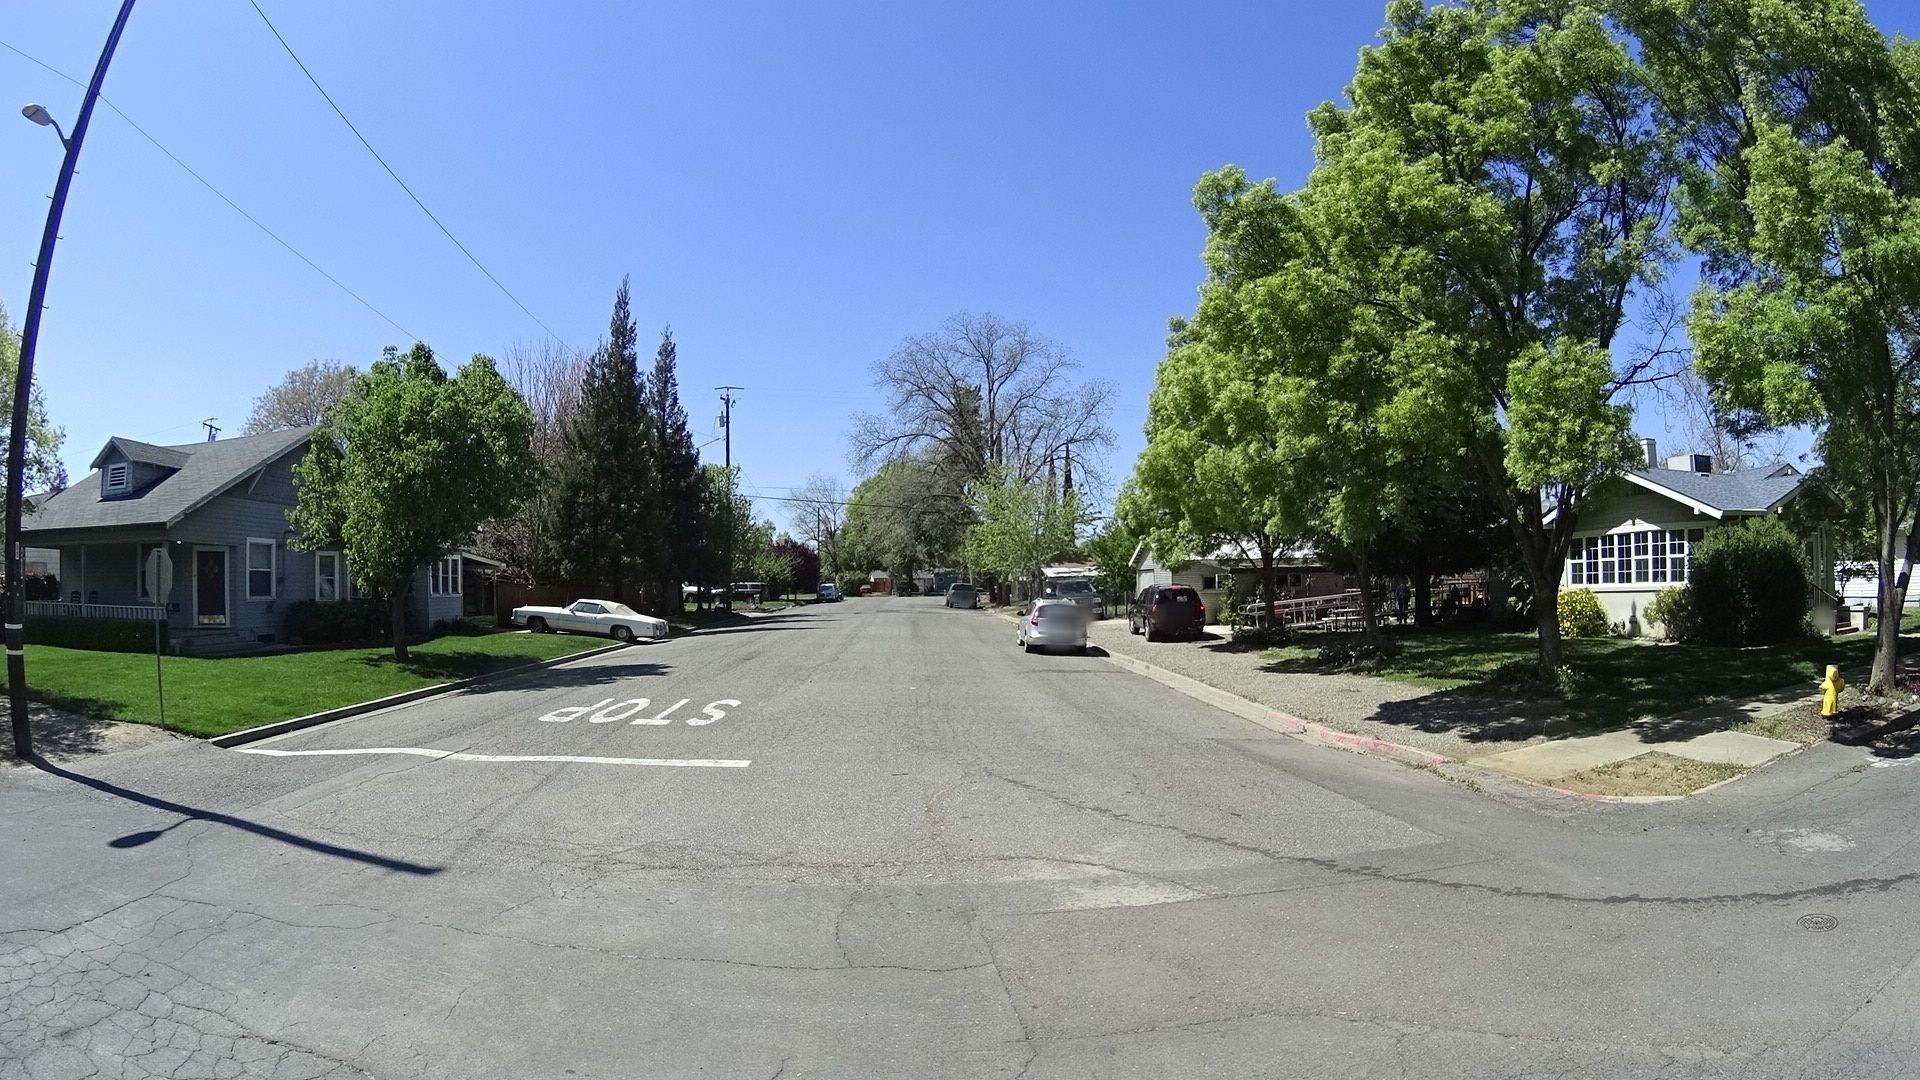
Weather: clear
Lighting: day
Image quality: good
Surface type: cycling surface
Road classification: residential
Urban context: semi-dense urban cluster
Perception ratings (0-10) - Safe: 8.31, Lively: 8.74, Beautiful: 9.31, Boring: 2.94, Depressing: 2.15, Wealthy: 8.63